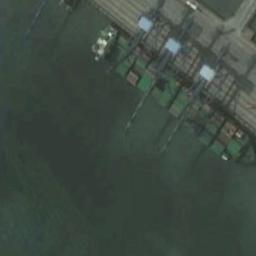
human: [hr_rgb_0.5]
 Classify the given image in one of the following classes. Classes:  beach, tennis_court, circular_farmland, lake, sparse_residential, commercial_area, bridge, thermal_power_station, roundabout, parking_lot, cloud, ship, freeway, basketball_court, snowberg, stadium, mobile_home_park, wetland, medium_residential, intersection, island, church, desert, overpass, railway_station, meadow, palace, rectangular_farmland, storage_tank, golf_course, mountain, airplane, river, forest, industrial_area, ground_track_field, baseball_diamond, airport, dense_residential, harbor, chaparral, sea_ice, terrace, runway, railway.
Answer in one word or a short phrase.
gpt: ship